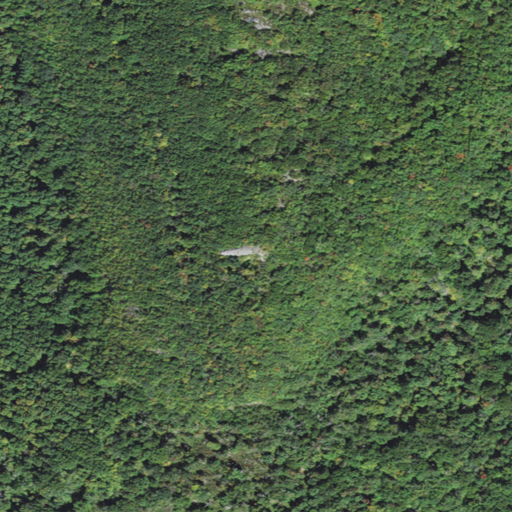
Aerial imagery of mountain in Massachusetts named Spruce Hill containing deciduous forest and mixed forest